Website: macys
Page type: delivery-shipping
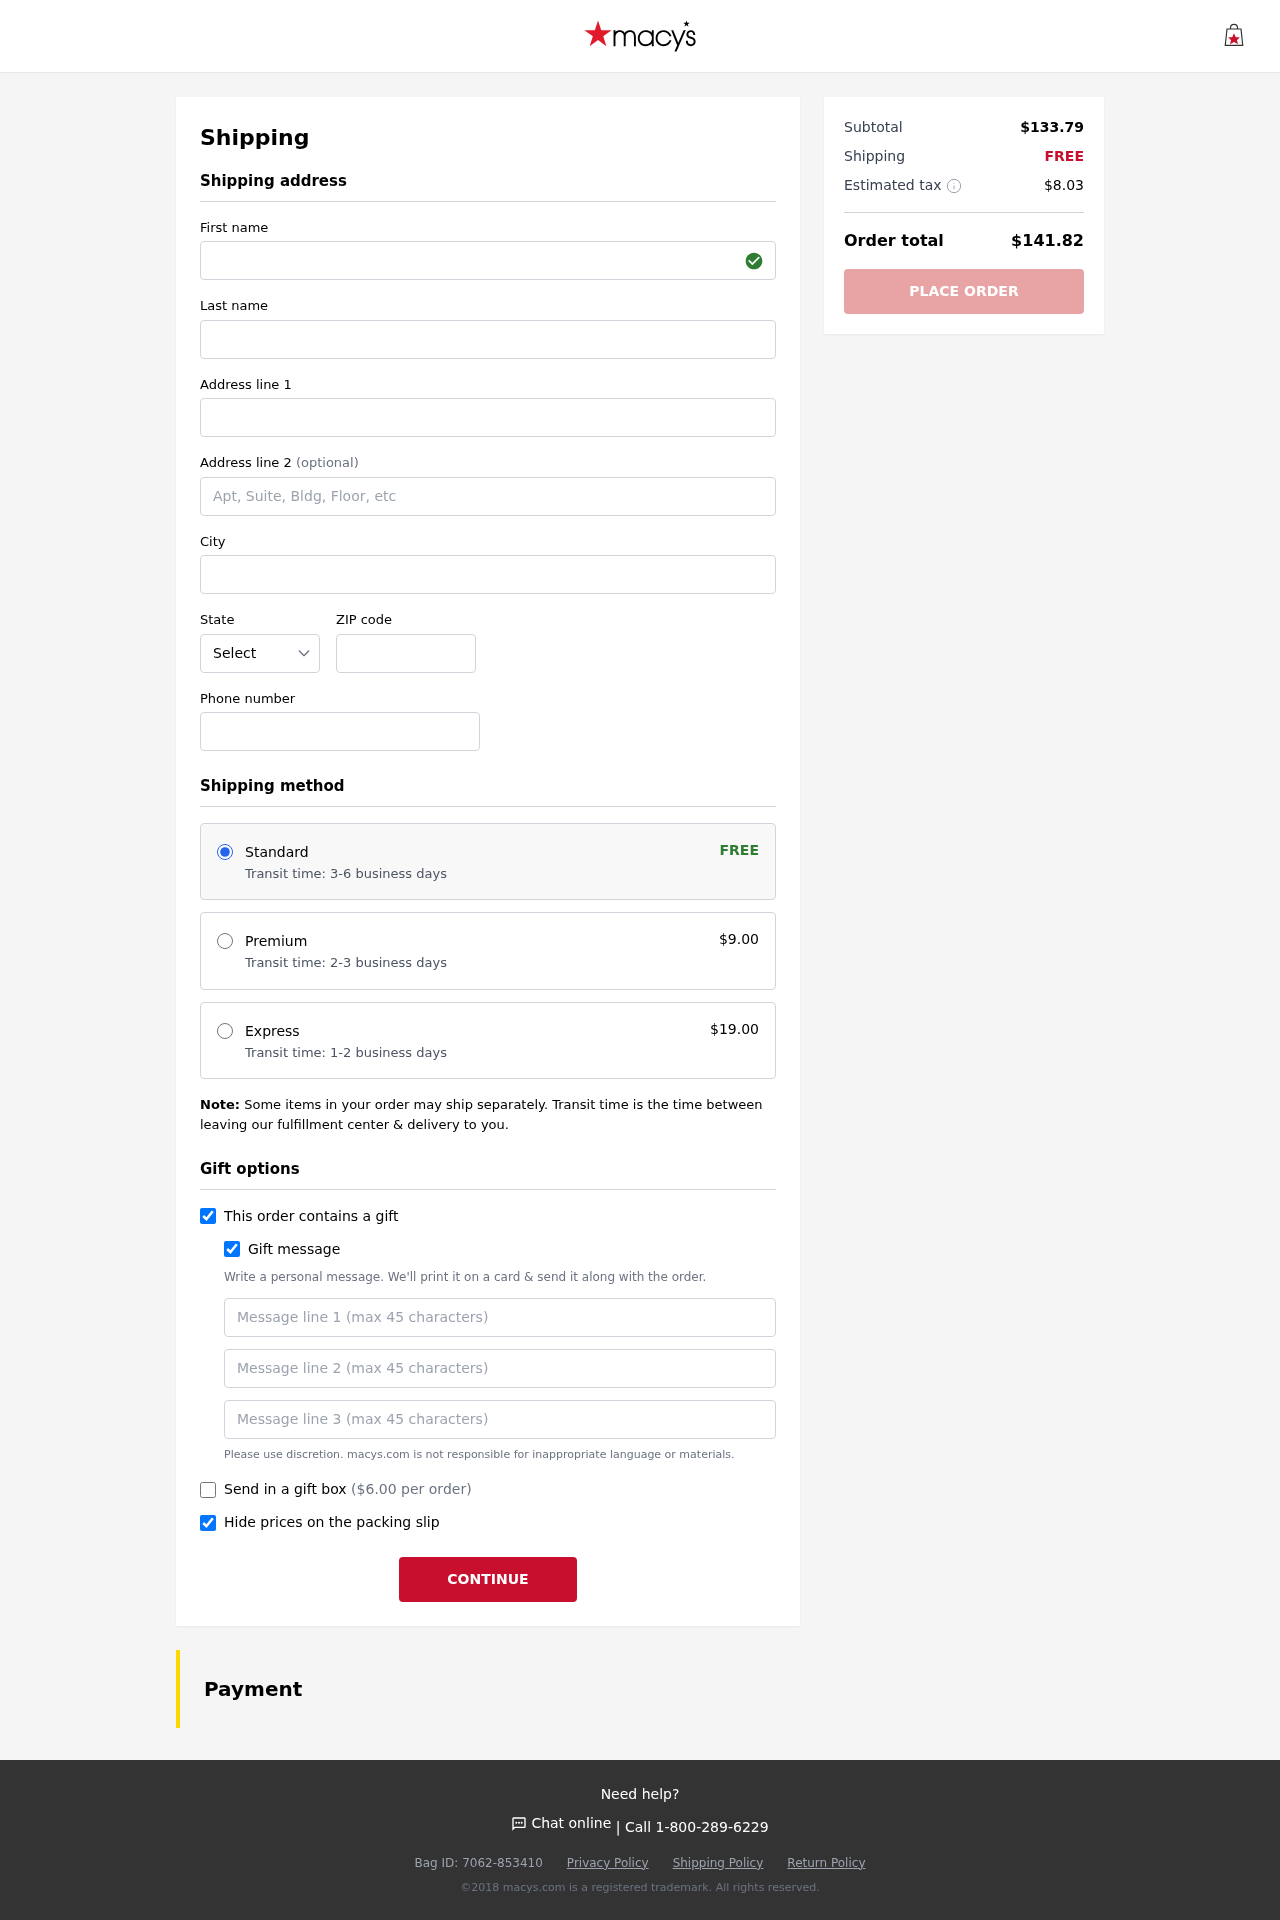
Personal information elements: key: PII_STATE_ABBR
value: TX
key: PII_FIRSTNAME
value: Kerry
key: PII_LASTNAME
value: Hall
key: PII_STREET
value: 34792 Kayla Ports
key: PII_CITY
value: East Janicehaven
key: PII_POSTCODE
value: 65101
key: PII_PHONE
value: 9674630728
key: PII_GIFT_MESSAGE
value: Hey David! I remember you mentioning how much you loved that western style, so I found these perfect boots for you. I hope they add a little extra kick to your adventures! Enjoy!  Kerry
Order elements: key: ORDER_SHIPPING_STANDARD
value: Transit time: 3-6 business days
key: ORDER_SHIPPING_COST
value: FREE
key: ORDER_SHIPPING_PREMIUM
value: Transit time: 2-3 business days
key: ORDER_SHIPPING_PREMIUM_PRICE
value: $9.00
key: ORDER_SHIPPING_EXPRESS
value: Transit time: 1-2 business days
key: ORDER_SHIPPING_EXPRESS_PRICE
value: $19.00
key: ORDER_GIFT_BOX_PRICE
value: ($6.00 per order)
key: ORDER_SUBTOTAL
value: $133.79
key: ORDER_SHIPPING_COST2
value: FREE
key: ORDER_TAX
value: $8.03
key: ORDER_TOTAL
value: $141.82